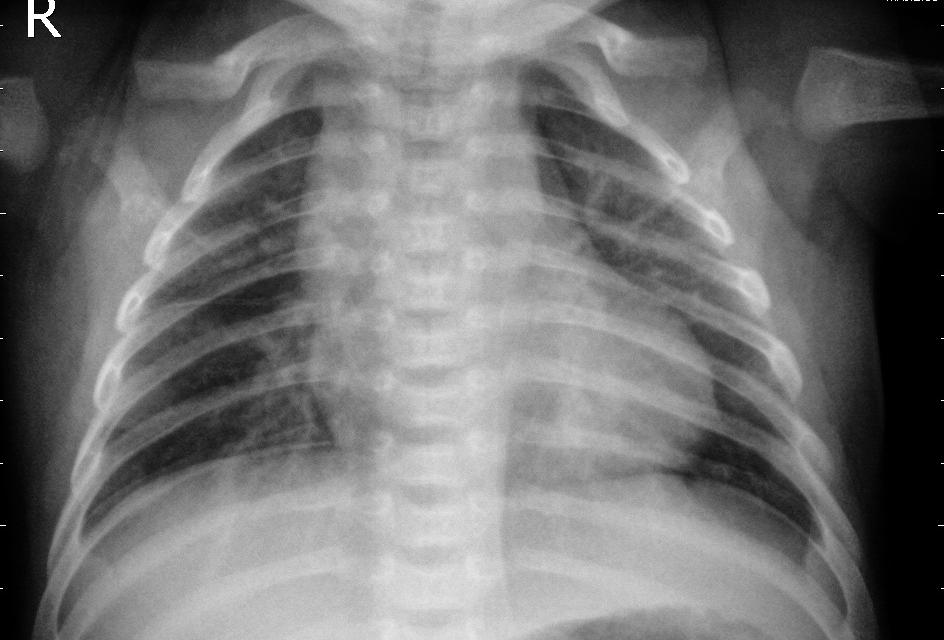
Diagnosis: PNEUMONIA